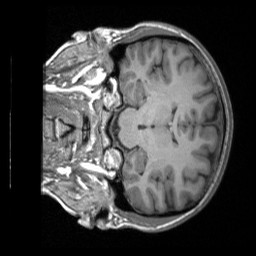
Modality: T1w
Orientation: coronal
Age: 20
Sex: female